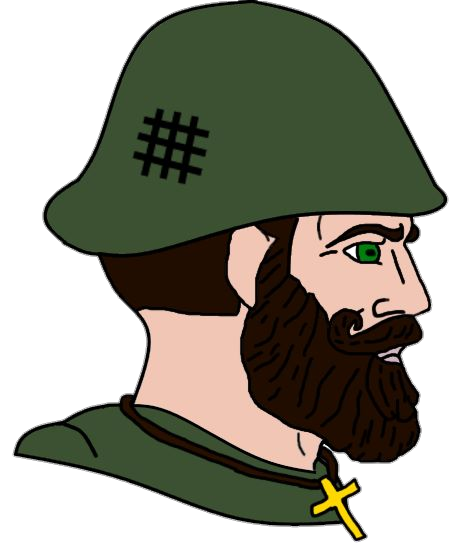
Label: 4_Yes_Chad